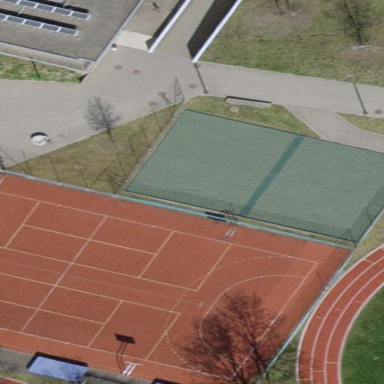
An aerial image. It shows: Pitch used for beach volleyball.